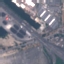
Land use / land cover: Highway